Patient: sex M, age 44
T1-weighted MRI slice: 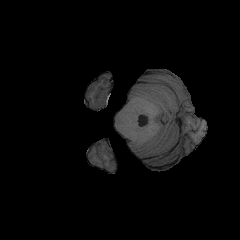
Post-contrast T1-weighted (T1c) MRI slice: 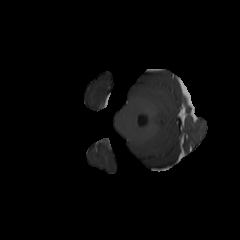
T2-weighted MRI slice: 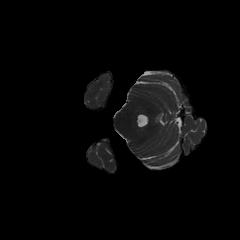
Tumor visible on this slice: no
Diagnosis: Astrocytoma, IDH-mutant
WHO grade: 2